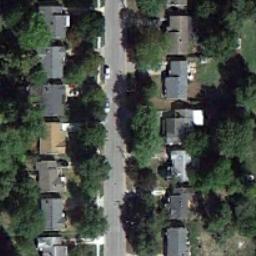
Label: medium_residential